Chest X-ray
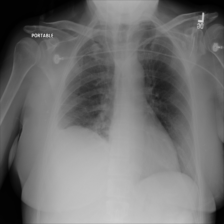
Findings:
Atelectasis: negative
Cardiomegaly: negative
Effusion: positive
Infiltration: negative
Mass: negative
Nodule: negative
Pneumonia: negative
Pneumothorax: negative
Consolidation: negative
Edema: negative
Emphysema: negative
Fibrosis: negative
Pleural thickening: negative
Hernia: negative